Question: I am doing "on Construction" page, and it must be responsive.
my page is : <URL>
In Desktop version, no pb.
Thing is in Android S4, the page display in half screen.
I don't know why.
Here is my code .
HTML :
'''
<body>
<div id="container">
<img src="../templates/sp/images/pill.png"/>
</div>
<div id="footer">
<ul>
<li class="tel"><a href="#" > (55) 5663-0490</a> </li>
<li class="map"><a href="https://goo.gl/maps/3js6p" target="_blank"> Margaritas No 19, Col. Florida Del. Alvaro Obregon</a></li>
<li class="arobas"><a href="mailto:contacto@sp-marketing.com" target="_blank">contacto@sp-marketing.com</a></li>
<li class="facebook"><a href="https://www.facebook.com/sp.marketing.mx" target="_blank">/sp.marketing.mx</a></li>
<li class="twitter"><a href="https://twitter.com/sp_marketing" target="_blank">@sp_marketing_mx</a></li>
</ul>
<div align="center"><a href="#">www.sp-marketing.com</a></div>
</div>
</body>
</html>
'''
my CSS:
'''
@import url('http://fonts.googleapis.com/css?family=Nunito');
@charset "UTF-8";
/* CSS Document */
@font-face {
font-family: 'Avenir';
src: url('../fonts/Avenir.ttc') format('truetype'); /* Chrome 4+, Firefox 3.5, Opera 10+, Safari 3--5 */
}
html, body {
font-family: 'Avenir', 'Nunito',sans-serif;
background: url(../images/back_pattern.png) repeat-x center center;
}
a{
text-decoration: none;
color:#322f31;
}
#container {
margin-top:0px;
min-height:100%;
min-width:100%;
margin-left:auto;
margin-right:auto;
position:relative;
text-align:center;
}
img {
width: inherit; /* This makes the next two lines work in IE8. */
max-width: 100% !important; /* Add if needed. */
height: auto !important; /* Add !important if needed. */
}
#footer {
position:relative;
bottom:20px;
width:100%;
height:60px; /* Height of the footer */
text-align:center;
}
div#footer{
}
div#footer ul{
margin:0px;
padding:0px;
list-style:none;
}
div#footer li{
display:inline-block;
text-align:center;
font-size:12px;
}
.tel {
background: url("../images/cel.png") no-repeat 0px 5px; background-size:9px 16px;
padding: 9px 0px 0px 15px;
}
.map {
background: url("../images/map.png") no-repeat 0px 5px; background-size:12px 18px;
padding: 12px 5px 0px 15px;
}
.arobas {
background: url("../images/arobas.png") no-repeat 0px 5px; background-size:15px 15px;
padding: 8px 5px 0px 20px;
}
.facebook {
background: url("../images/fb.png") no-repeat 0px 5px; background-size:15px 15px;
padding: 8px 5px 0px 20px;
}
.twitter {
background: url("../images/twitter.png") no-repeat 0px 5px; background-size:15px 15px;
padding: 8px 5px 0px 20px;
}
'''
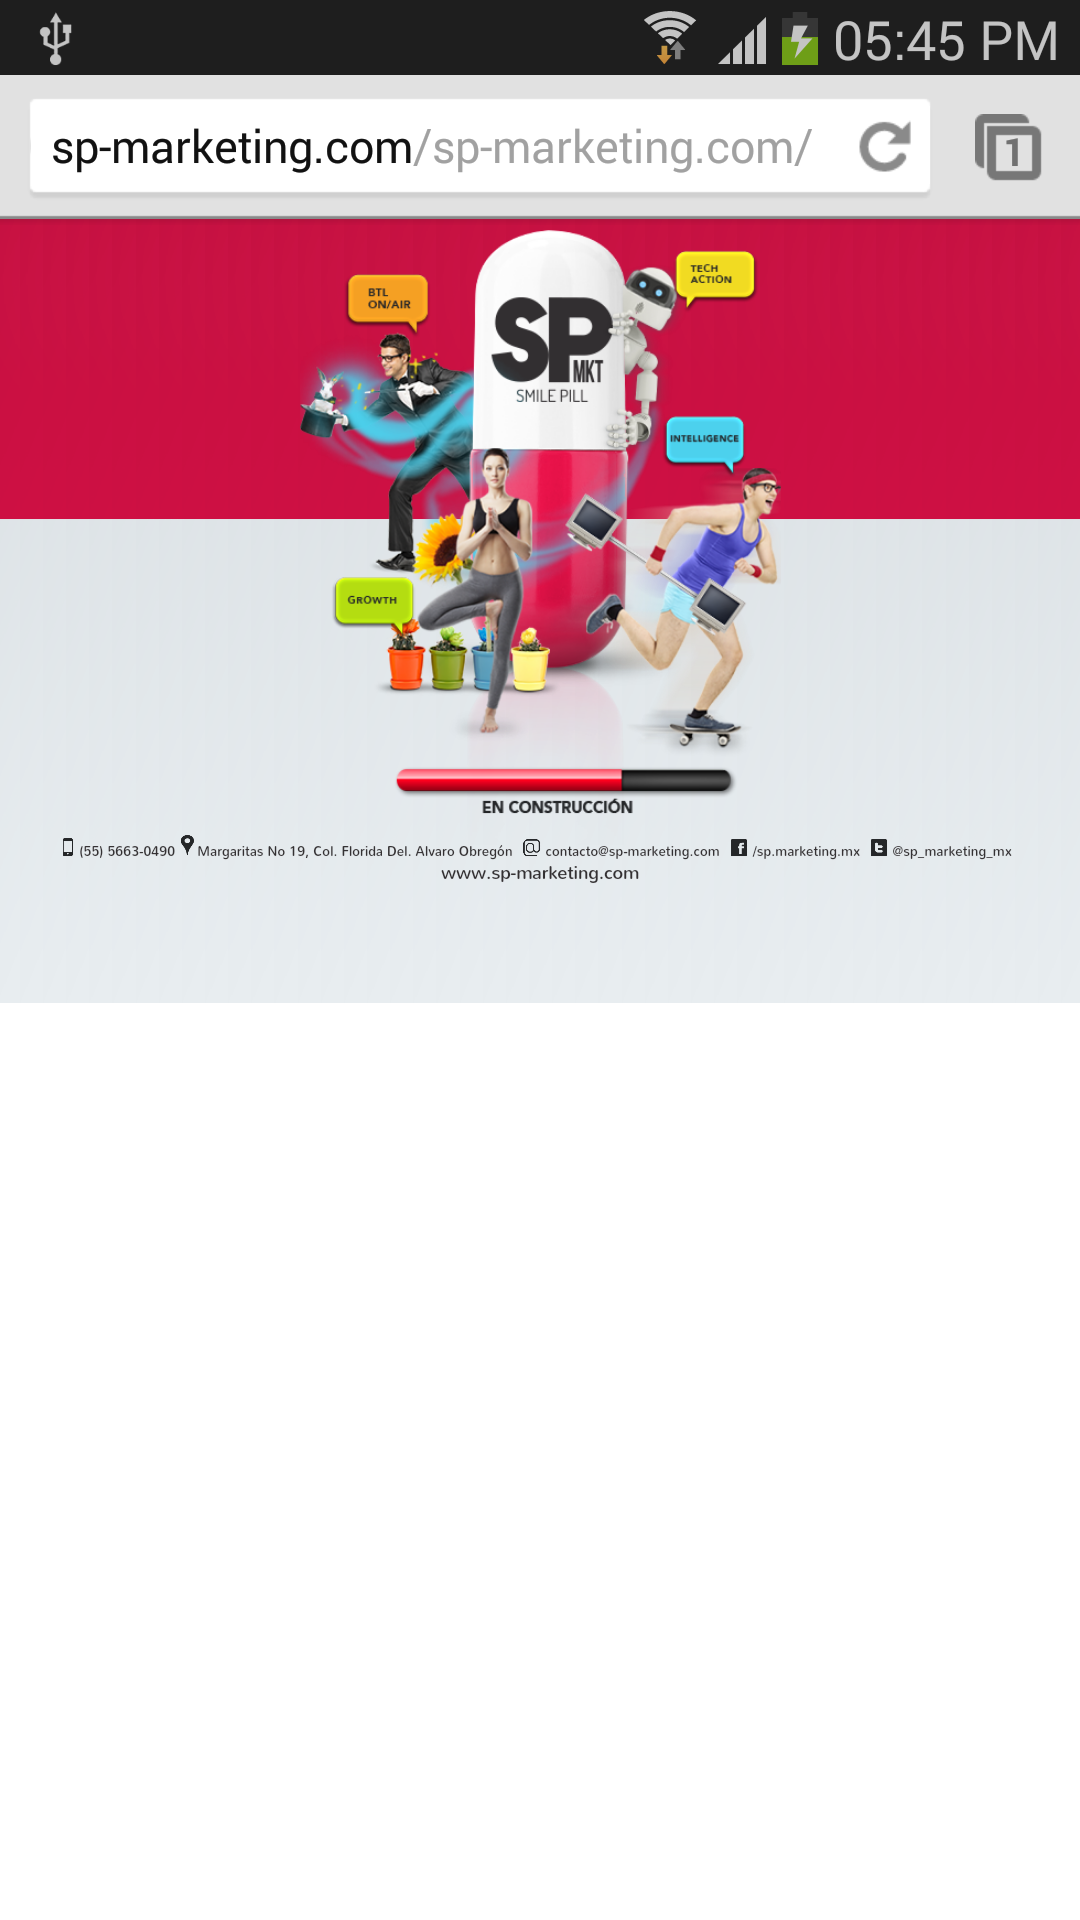
Answer: You forgot the viewport meta tag for your page.
'''
<meta name="viewport" content="width=device-width, initial-scale=1" />
'''
add that to head of your page.
EDIT: btw <URL> to learn more.